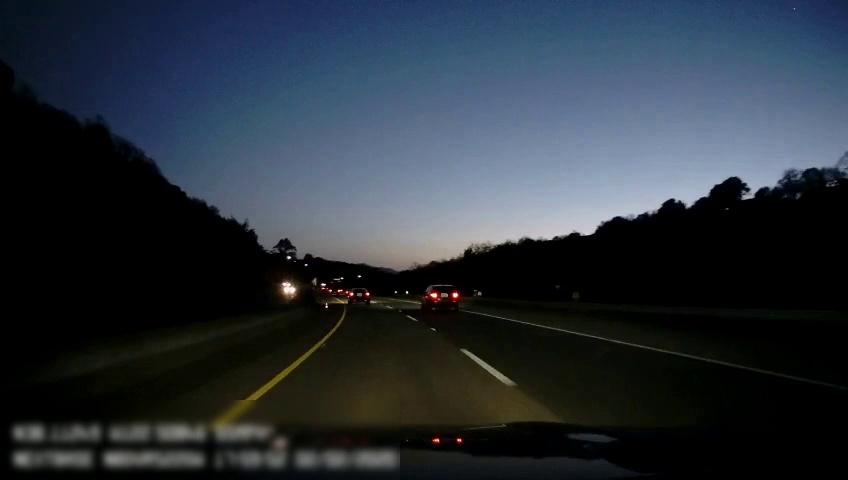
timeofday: Dusk/Dawn/Twilight
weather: Sunny
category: Drivable Space
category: Vehicles | Car
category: Vehicles | Car
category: Vehicles | Car
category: Lanes | Current Lane
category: Lanes | Current Lane
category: Lanes | Alternate Lane